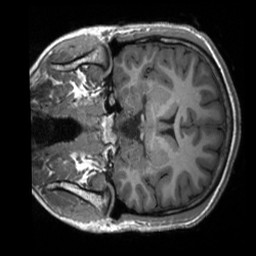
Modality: T1w
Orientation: coronal
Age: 20
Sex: female
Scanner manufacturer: siemens
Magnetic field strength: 3 T
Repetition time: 2.3 s
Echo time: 0.00232 s